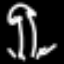
Label: mushroom